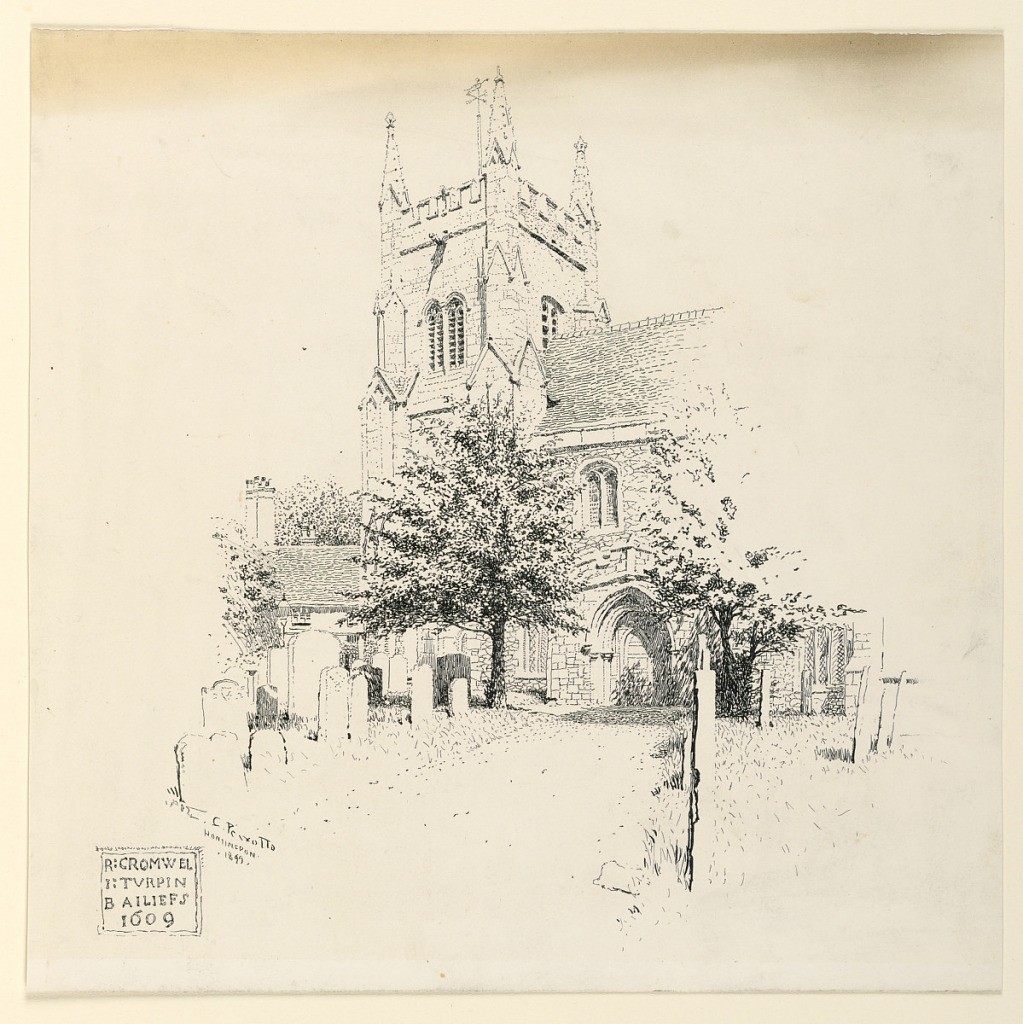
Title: St. Mary's Church, Huntingdon
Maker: Ernest Clifford Peixotto, American, 1869–1940
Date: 1899
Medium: Pen and ink on illustration board
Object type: Drawing
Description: View of the church, with its square tower. Church yard in foreground.